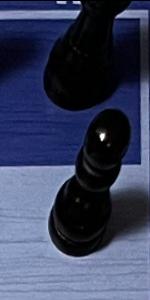
Label: Pawn_Black